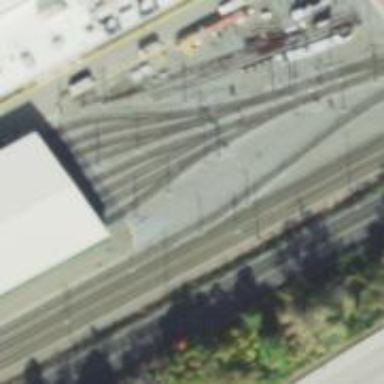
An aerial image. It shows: Light rail yard with electrified contact lines.